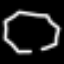
Label: octagon